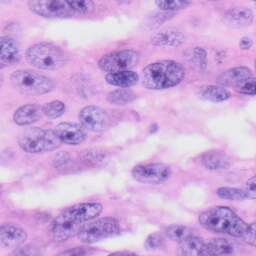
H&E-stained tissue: Skin